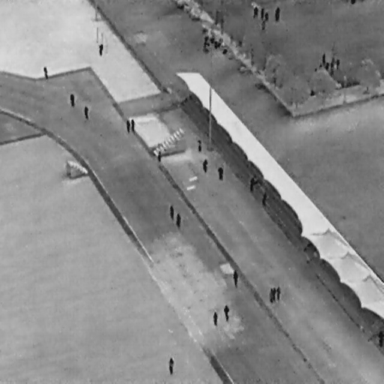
There are 31 objects shown in the infrared image, including 30 People, and a DontCare.